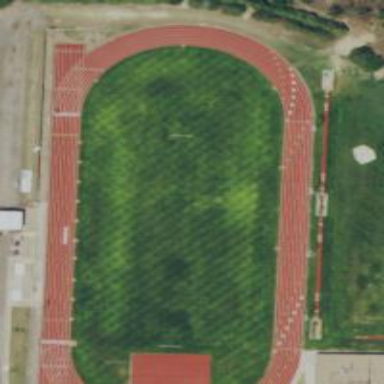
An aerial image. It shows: Track in leisure land.